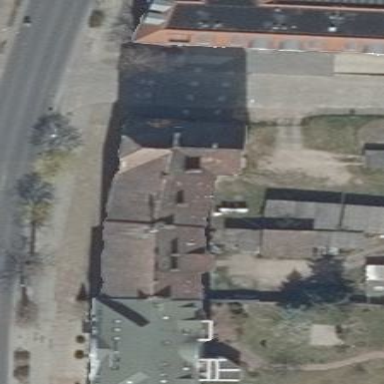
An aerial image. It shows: Half-hipped roof shape on the apartments building.